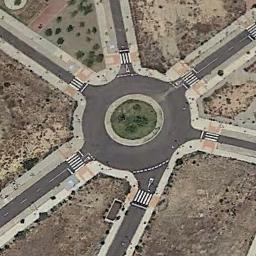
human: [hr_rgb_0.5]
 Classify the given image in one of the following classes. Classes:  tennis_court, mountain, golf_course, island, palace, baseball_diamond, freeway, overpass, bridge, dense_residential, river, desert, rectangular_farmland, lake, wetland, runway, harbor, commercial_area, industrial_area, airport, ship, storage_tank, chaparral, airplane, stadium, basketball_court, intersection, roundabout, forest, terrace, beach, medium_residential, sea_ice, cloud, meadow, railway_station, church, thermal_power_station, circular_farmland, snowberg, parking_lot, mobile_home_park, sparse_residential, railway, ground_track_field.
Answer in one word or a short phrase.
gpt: roundabout